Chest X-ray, PA view. Patient: 29 years old, sex F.
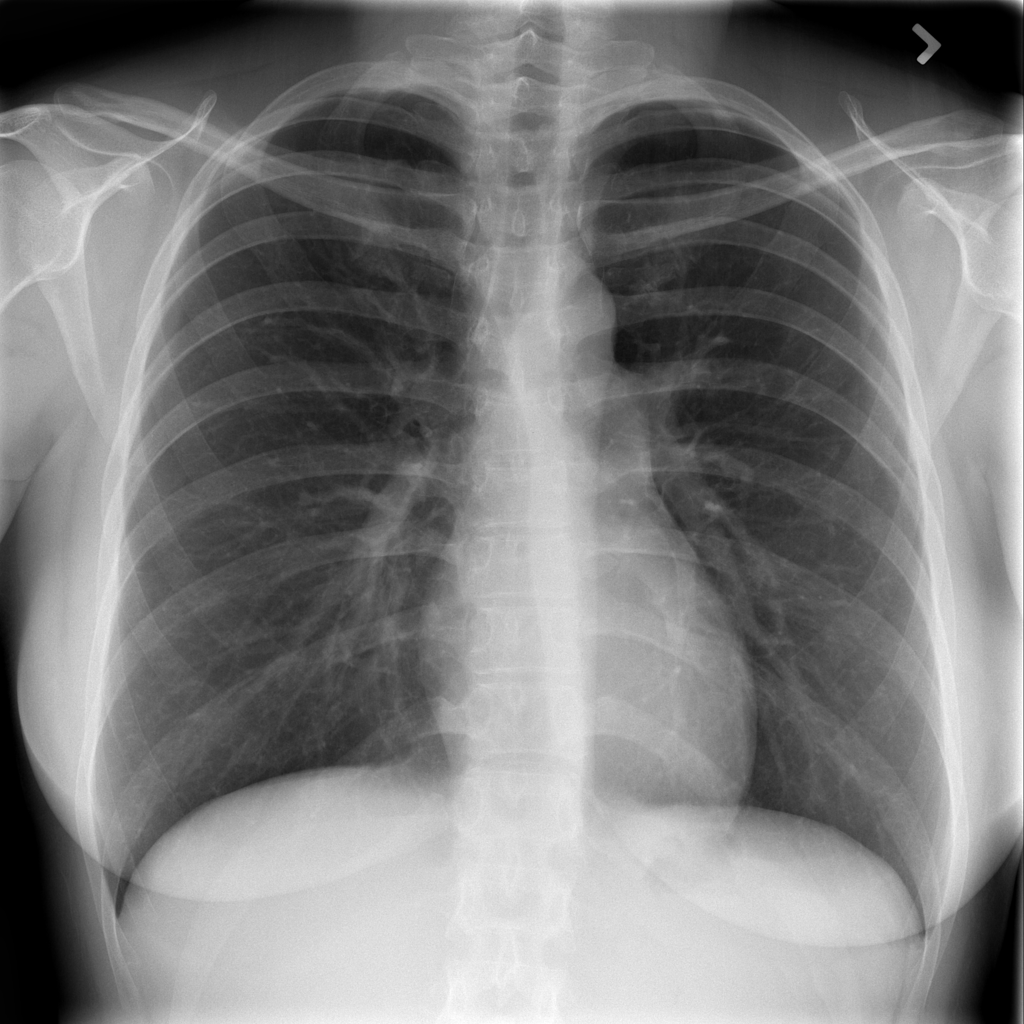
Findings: No Finding